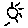
Label: sun